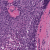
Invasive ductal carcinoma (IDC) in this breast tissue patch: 0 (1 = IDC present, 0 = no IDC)